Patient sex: M
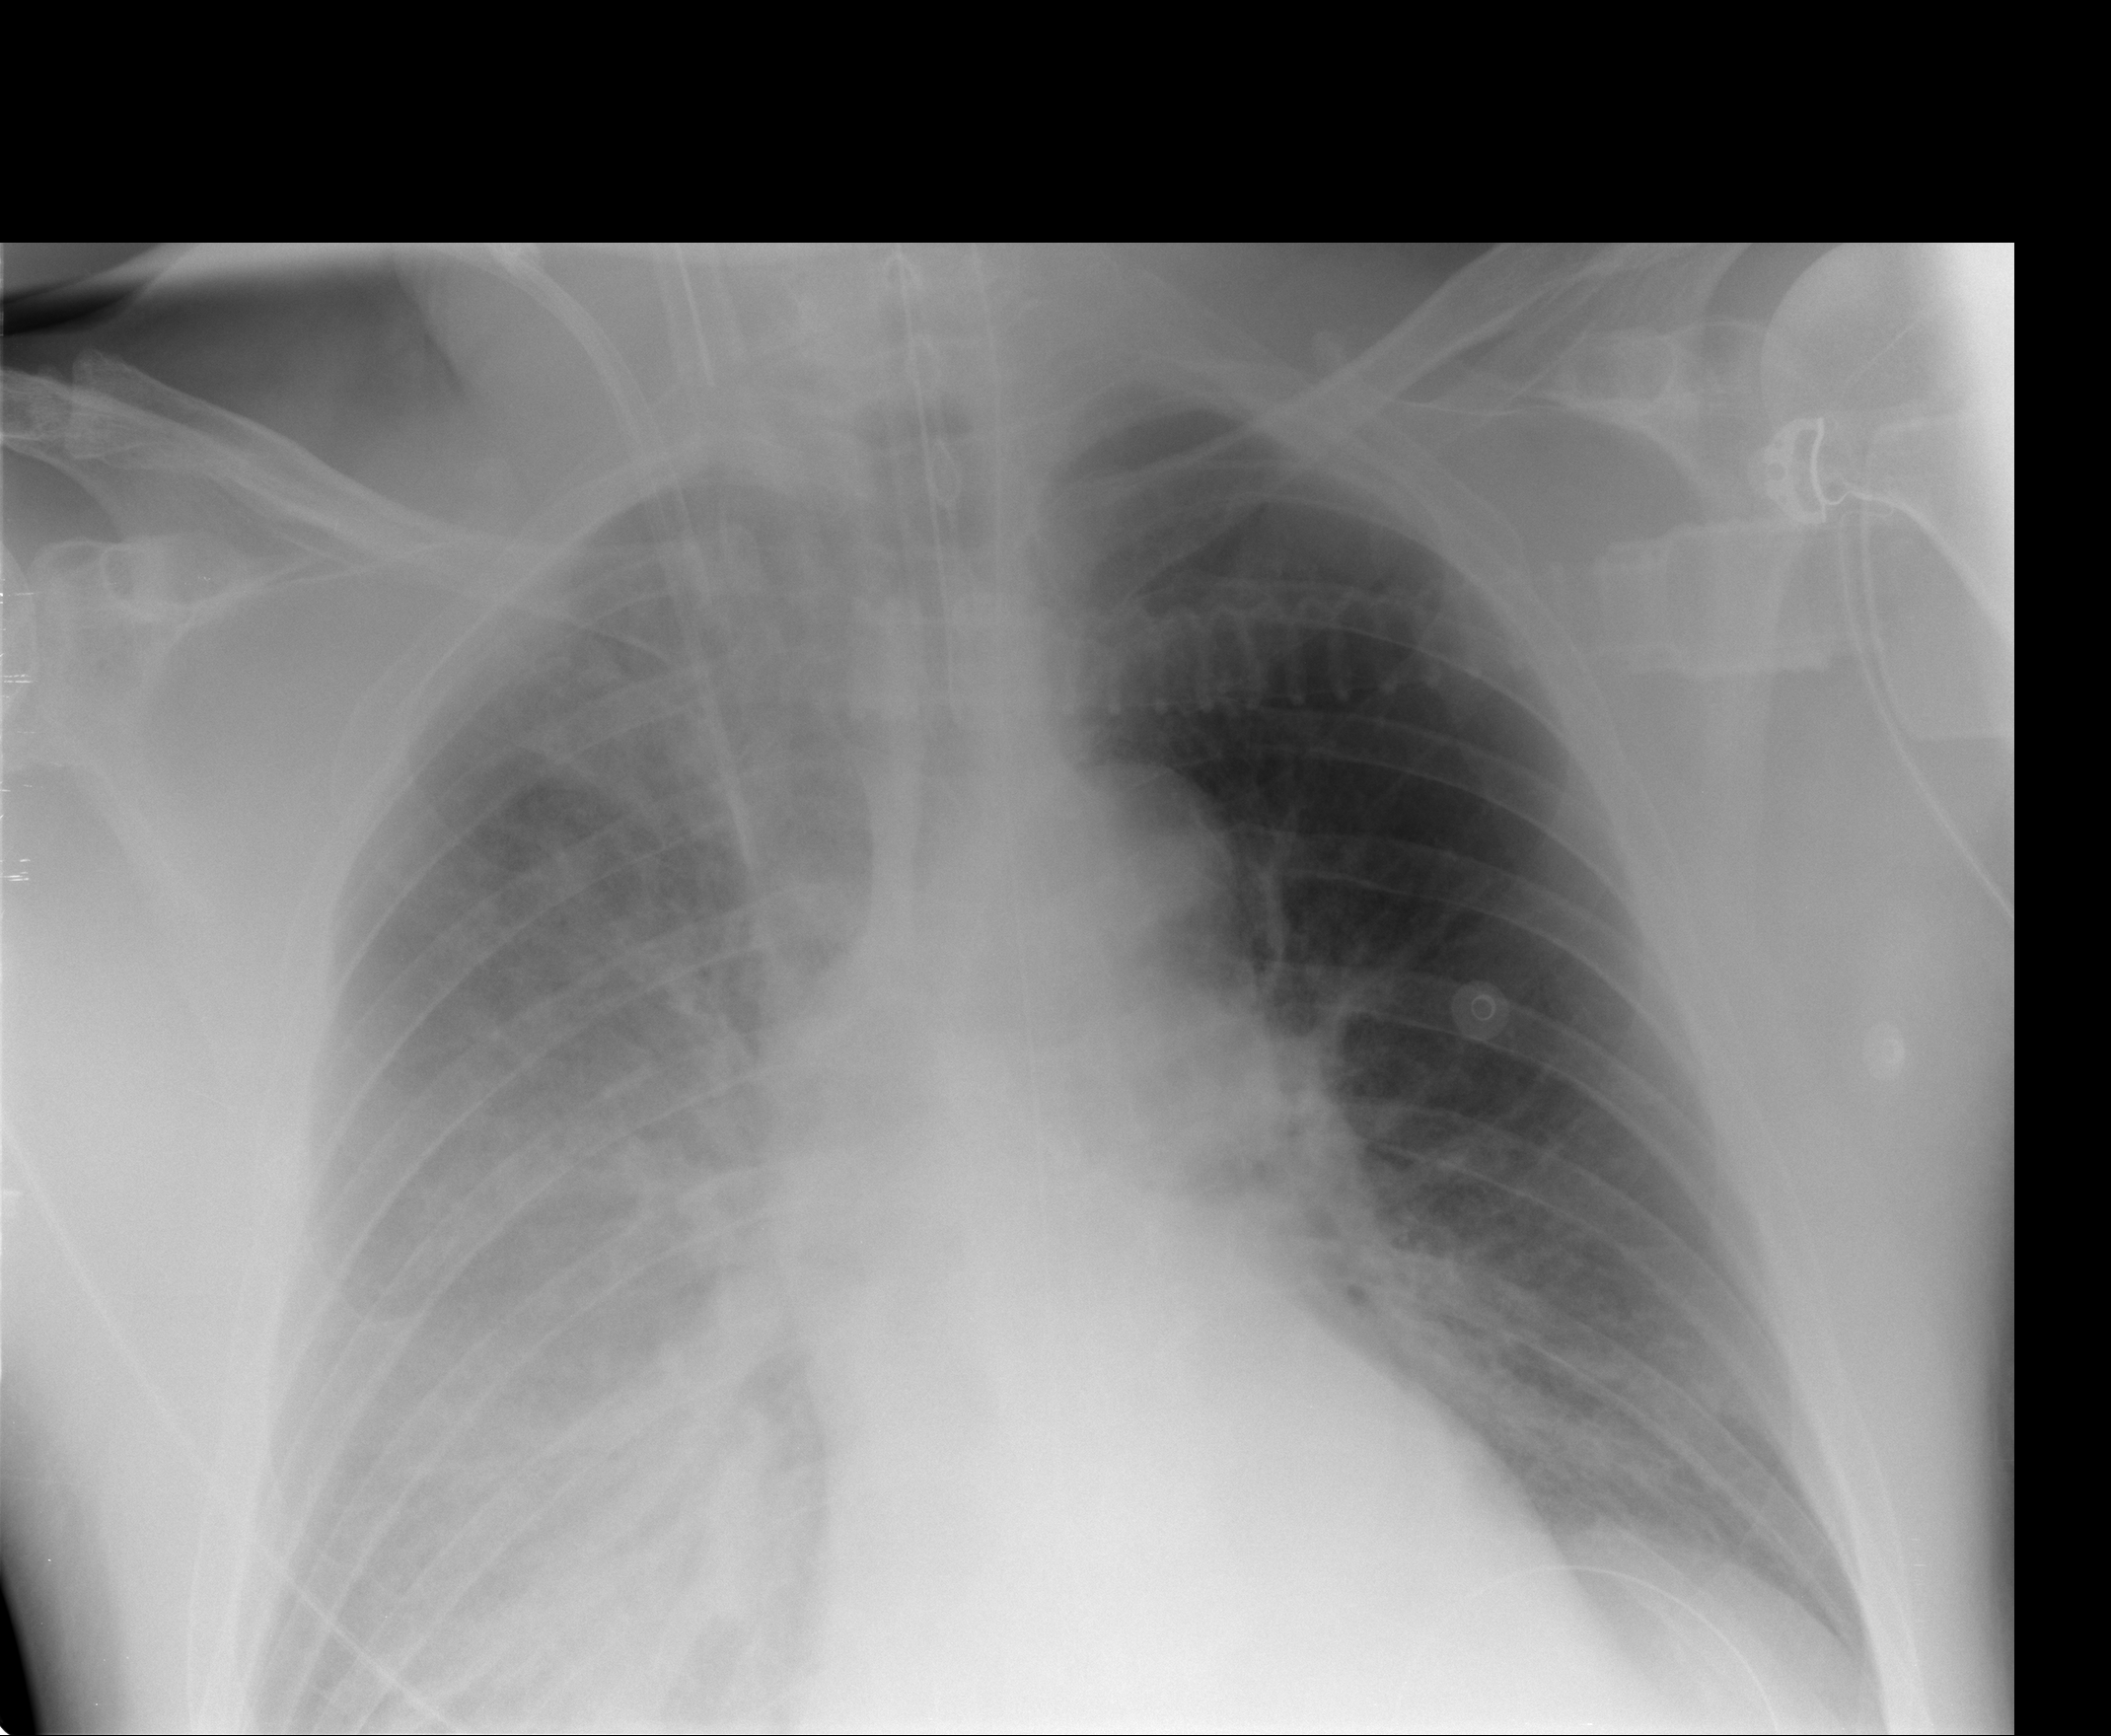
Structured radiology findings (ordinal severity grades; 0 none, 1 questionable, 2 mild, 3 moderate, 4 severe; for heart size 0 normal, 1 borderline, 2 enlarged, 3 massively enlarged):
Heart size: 0
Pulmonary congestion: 2
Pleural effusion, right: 3
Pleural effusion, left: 0
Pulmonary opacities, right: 2
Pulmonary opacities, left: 0
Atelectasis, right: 3
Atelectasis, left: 0